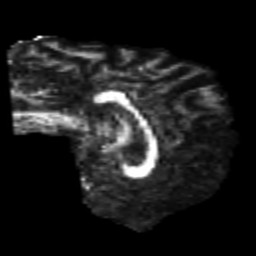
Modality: FA
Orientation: sagittal
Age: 24
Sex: male
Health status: healthy
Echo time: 0.074 s